Question: I'm trying to create something that would have the looks of a tabbed interface in JSF 2.0.
I can use myfaces and richfaces (either, neither or both) to do this.
I've done something similar in jsf 1.2 with backing bean code that actually removed the panel contents and replaced it with the current selection but I think there has to be a better way to do it.
The general looks should be something like this:

The Question - What's the best method of changing the central panel's contents according to the panel button that was pushed.
Thanks!
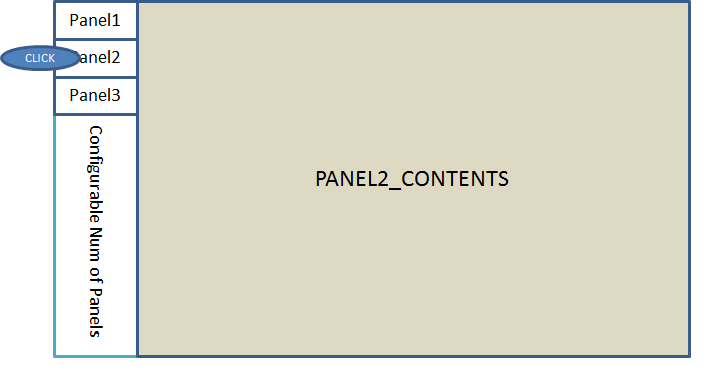
Answer: <URL> will work for you